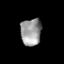
Tissue: lung
Cell type: Epithelial cells
Senescence score: 0.1031
Nuclear area (px): 548
Mean DAPI intensity: 153.409